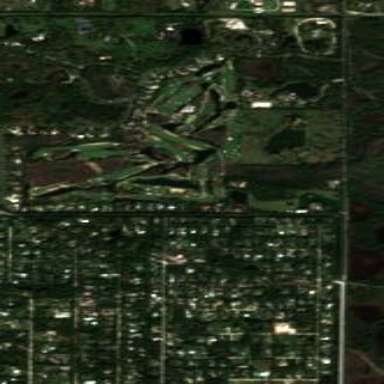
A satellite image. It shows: Golf course surrounded by greenery.